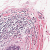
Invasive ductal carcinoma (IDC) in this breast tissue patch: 0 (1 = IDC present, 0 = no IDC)